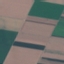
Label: AnnualCrop